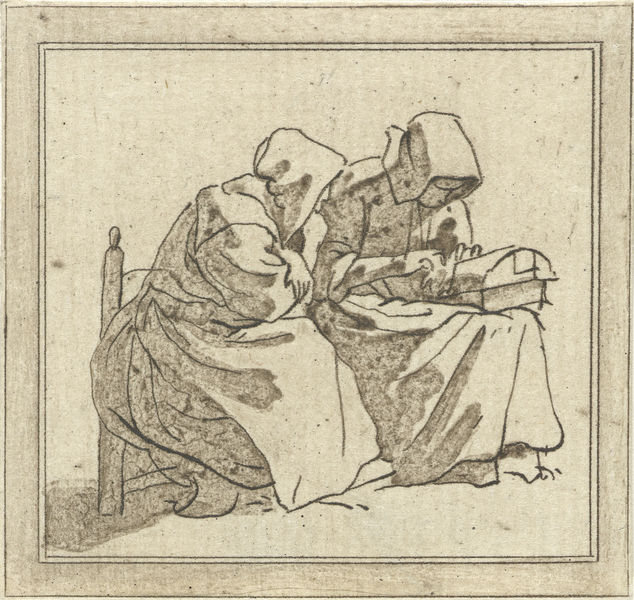
Titel: Twee zittende vrouwen
Künstler: Jacob Ernst Marcus
Standort: Amsterdam
Institution: Rijksmuseum
Schlagwörter: regarder, attention, bébé, vieux, nourrisson, amitié, regard, capuche, arcapuche, souci